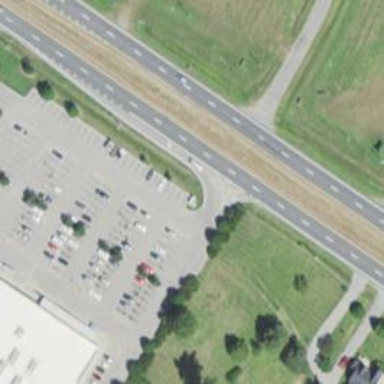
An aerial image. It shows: Trunk link highway.